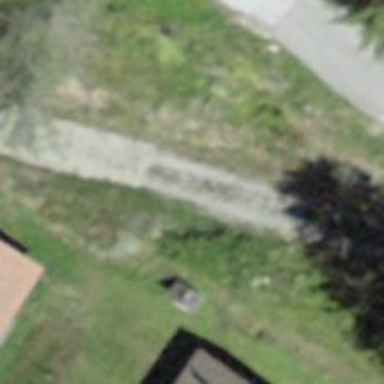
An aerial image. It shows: Pebblestone driveway.